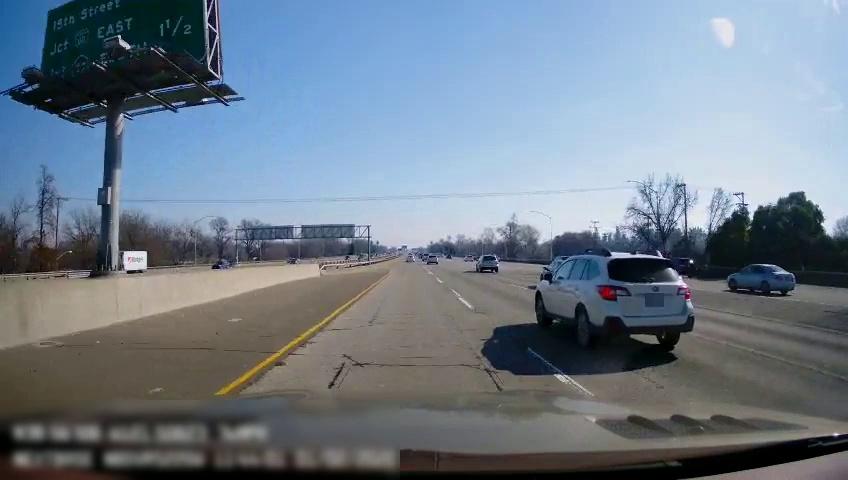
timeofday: Day
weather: Sunny
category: Drivable Space
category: Vehicles | Truck
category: Vehicles | Car
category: Drivable Space
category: Vehicles | SUV
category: Vehicles | Car
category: Vehicles | SUV
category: Vehicles | SUV
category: Vehicles | Car
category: Vehicles | SUV
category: Lanes | Current Lane
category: Lanes | Current Lane
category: Lanes | Alternate Lane
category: Lanes | Alternate Lane
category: Lanes | Alternate Lane
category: Traffic | Signs
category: Traffic | Signs
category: Traffic | Signs
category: Traffic | Signs